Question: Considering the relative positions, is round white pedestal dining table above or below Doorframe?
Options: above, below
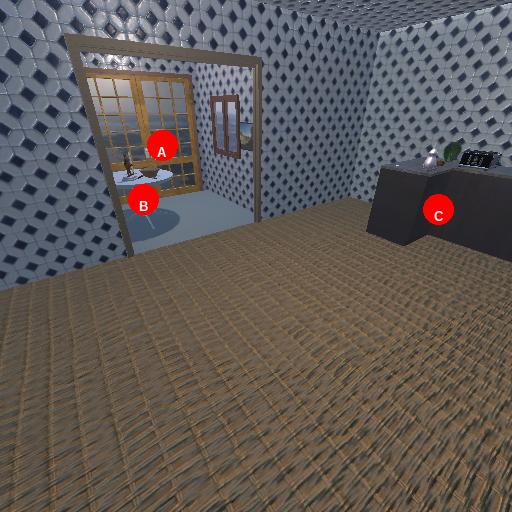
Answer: above